Field crop: maize
Growth stage: 2
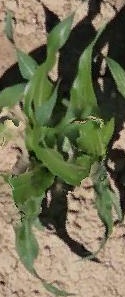
Species: maize